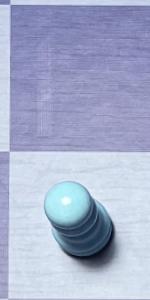
Label: Pawn_White